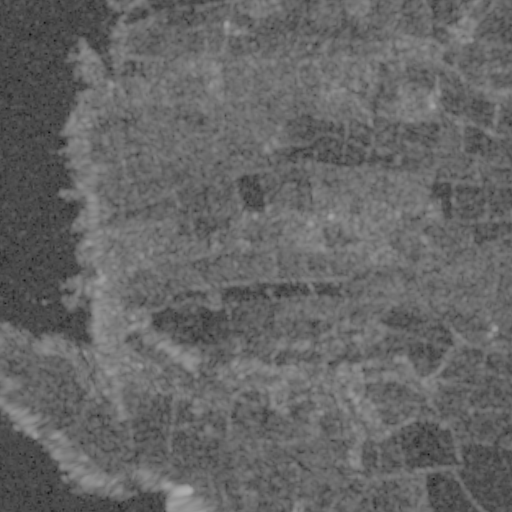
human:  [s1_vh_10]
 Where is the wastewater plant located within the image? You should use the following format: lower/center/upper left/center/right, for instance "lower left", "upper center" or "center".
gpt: The wastewater plant is located in the center of the image.
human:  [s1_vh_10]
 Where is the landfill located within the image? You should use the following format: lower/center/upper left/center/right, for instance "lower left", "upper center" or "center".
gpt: There is no landfill in the image.

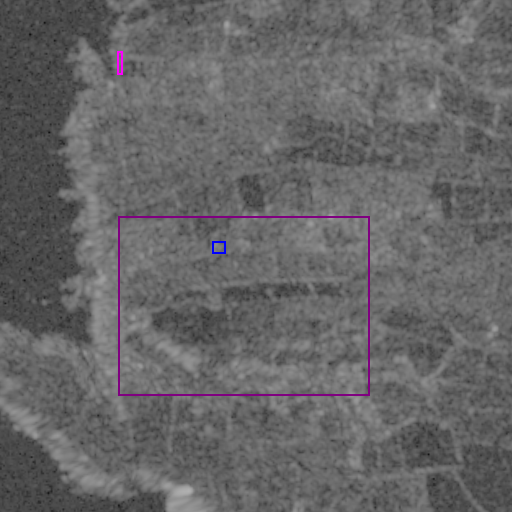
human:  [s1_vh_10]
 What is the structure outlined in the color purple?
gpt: The structure outlined in purple is a crop field.
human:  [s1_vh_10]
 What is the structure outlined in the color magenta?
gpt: The structure outlined in magenta is a parking lot.
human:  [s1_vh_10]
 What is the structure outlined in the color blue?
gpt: The structure outlined in blue is a wastewater plant.
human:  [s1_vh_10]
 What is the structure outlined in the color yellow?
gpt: There is no yellow outline.